Field crop: maize
Growth stage: 2
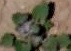
Species: chenopodium